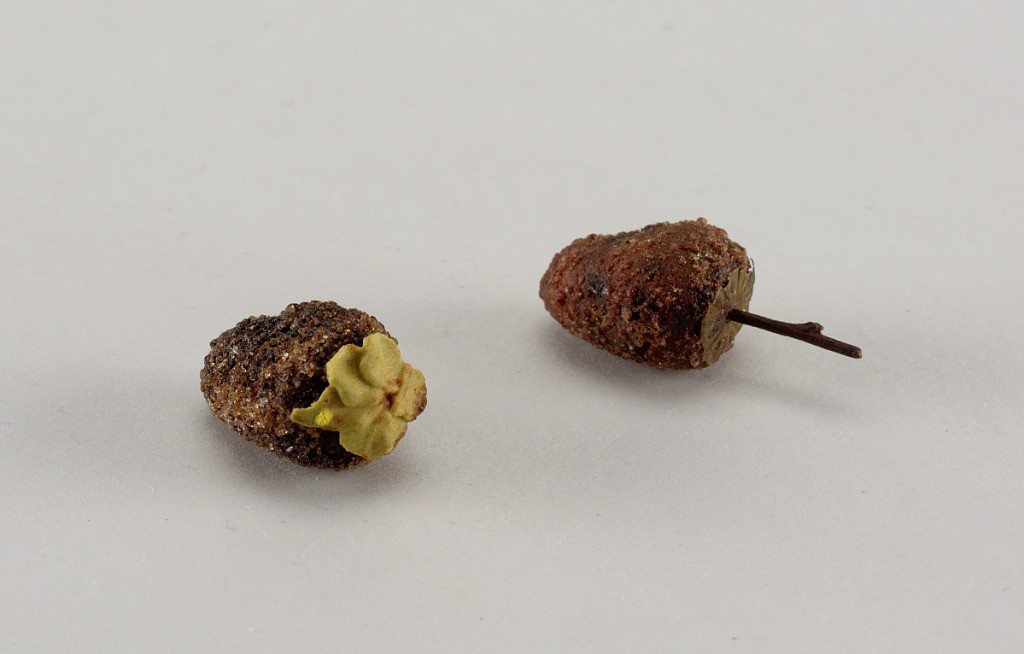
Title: Ornament, Christmas tree
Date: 1850–99
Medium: Sugar
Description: A) Brownish strawberries with green leaves. (B) Same without stem.